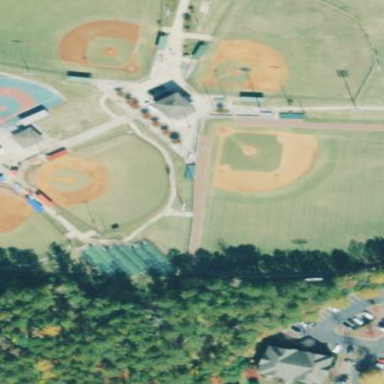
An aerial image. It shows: Baseball pitch for leisure and sports activities.